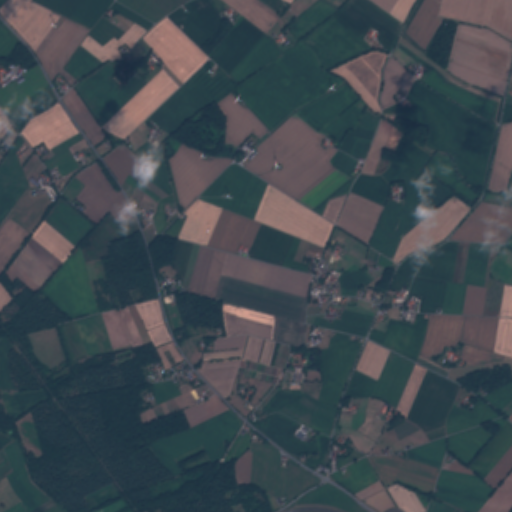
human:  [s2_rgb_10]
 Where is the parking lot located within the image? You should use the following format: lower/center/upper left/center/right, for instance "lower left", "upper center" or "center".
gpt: The parking lot is located in the center left of the image.
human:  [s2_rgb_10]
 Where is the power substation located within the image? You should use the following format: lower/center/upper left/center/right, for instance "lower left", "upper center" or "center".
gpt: The power substation is located in the center of the image.
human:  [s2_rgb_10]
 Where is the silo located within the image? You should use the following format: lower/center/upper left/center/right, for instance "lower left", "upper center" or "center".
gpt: The silo is located in the lower center of the image.
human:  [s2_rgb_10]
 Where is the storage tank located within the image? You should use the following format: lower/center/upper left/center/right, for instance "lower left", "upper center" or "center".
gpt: The storage tank is located in the center of the image.
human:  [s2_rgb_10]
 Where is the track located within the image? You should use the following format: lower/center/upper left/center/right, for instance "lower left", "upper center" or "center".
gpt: There is no track in the image.